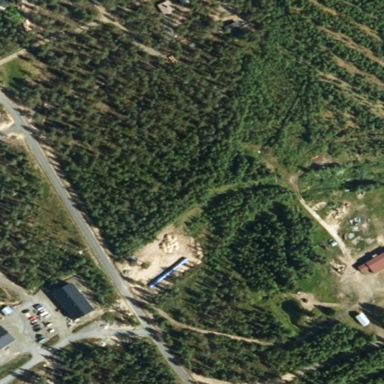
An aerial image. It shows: Forest with evergreen needle-leaved trees.